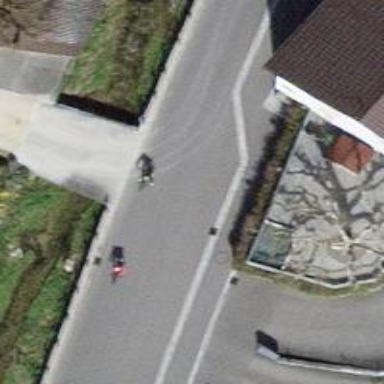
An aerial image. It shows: Service road with paved surface.